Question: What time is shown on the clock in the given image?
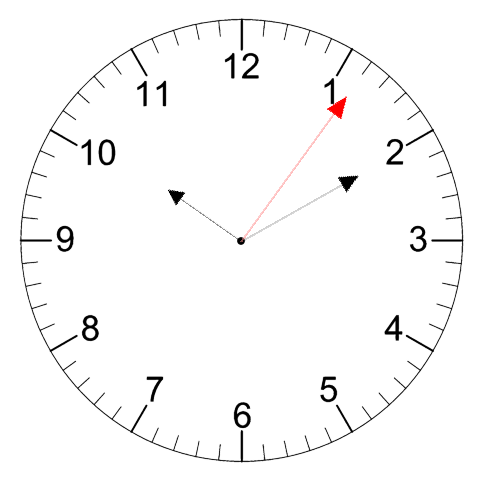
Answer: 10:10:06